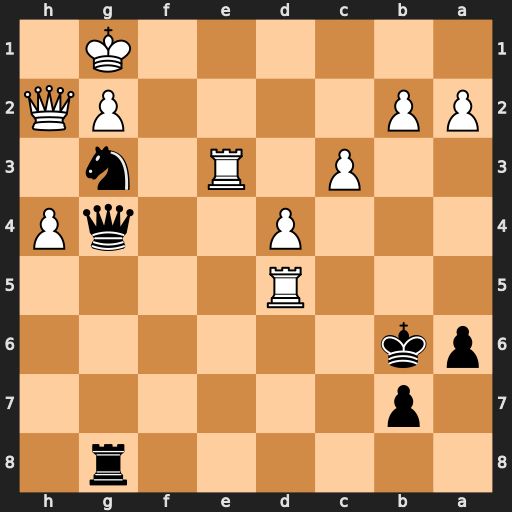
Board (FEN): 6r1/1p6/pk6/3R4/3P2qP/2P1R1n1/PP4PQ/6K1
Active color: b
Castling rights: -
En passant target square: -
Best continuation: Qd1+ Re1 Qxe1#